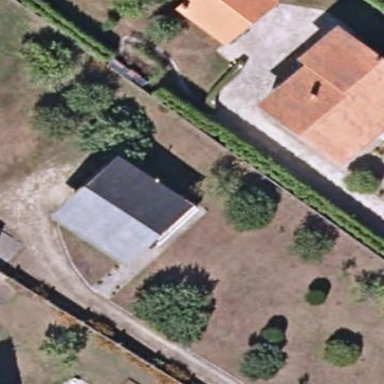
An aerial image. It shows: Simple house.